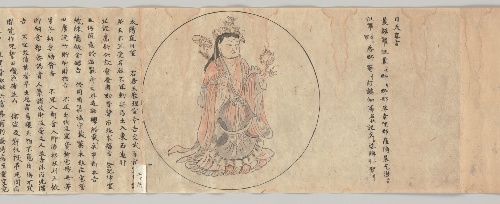
Title: 宗観筆 九曜秘暦図像 |Iconographic Drawings of the Secrets of the Nine Luminaries
Artist: Sōkan
Artist bio: Japanese, active late 11th–early 12th century
Date: 1125
Object type: Handscroll
Classification: Paintings
Medium: Handscroll; ink and color on paper
Culture: Japan
Period: Heian period (794–1185)
Dimensions: 11 1/4 in. x 26 ft. 6 1/4 in. (28.5 x 808.3 cm)
Department: Asian Art
Credit line: The Harry G. C. Packard Collection of Asian Art, Gift of Harry G. C. Packard, and Purchase, Fletcher, Rogers, Harris Brisbane Dick, and Louis V. Bell Funds, Joseph Pulitzer Bequest, and The Annenberg Fund Inc. Gift, 1975
Accession year: 1975
Repository: Metropolitan Museum of Art, New York, NY